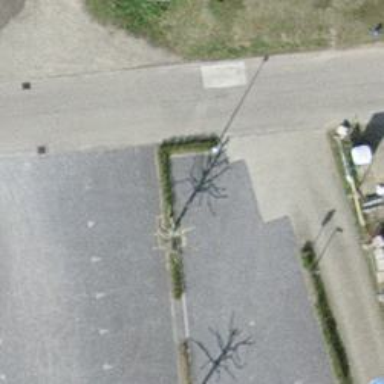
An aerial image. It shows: Parking aisle with pebblestone surface.